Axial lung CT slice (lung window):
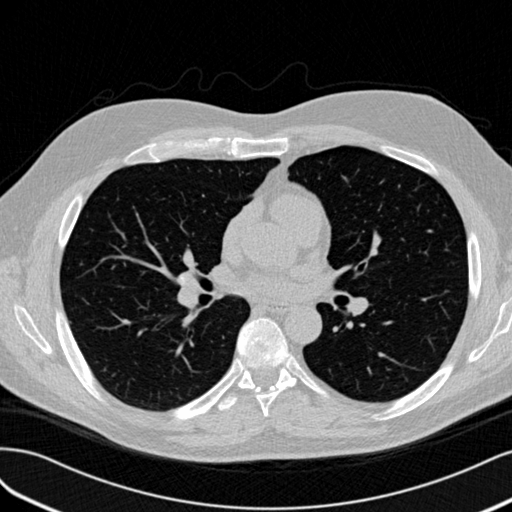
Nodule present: no